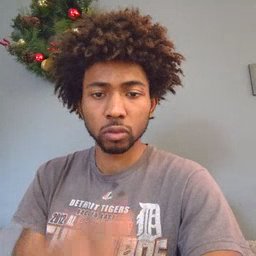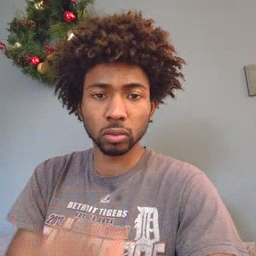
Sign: touch